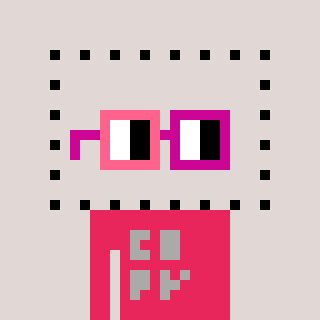
a pixel art character with square pink and red glasses, a void-shaped head and a redpinkish-colored body on a warm background